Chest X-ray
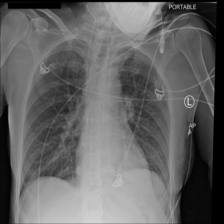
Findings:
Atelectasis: negative
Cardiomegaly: negative
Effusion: positive
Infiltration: negative
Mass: negative
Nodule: negative
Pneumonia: negative
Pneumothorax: negative
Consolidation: negative
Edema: negative
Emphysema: negative
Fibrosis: negative
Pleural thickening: negative
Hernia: negative